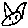
Label: cat